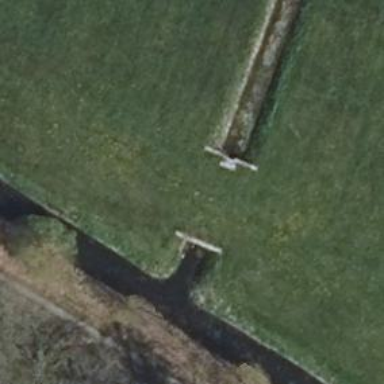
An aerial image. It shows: Weir along the waterway.